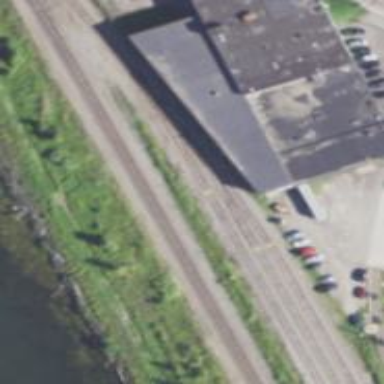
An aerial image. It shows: Railway yard in service.